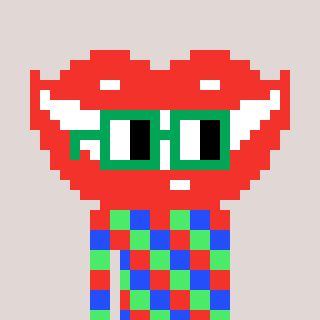
a pixel art character with square green glasses, a smile-shaped head and a green-colored body on a warm background